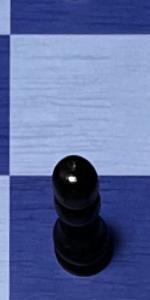
Label: Pawn_Black